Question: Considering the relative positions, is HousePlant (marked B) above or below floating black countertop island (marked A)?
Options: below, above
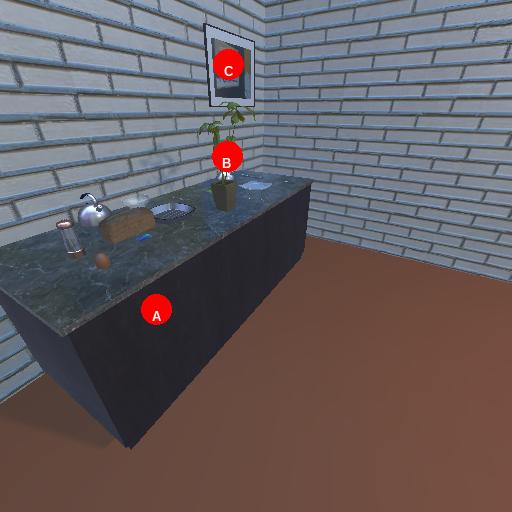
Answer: below